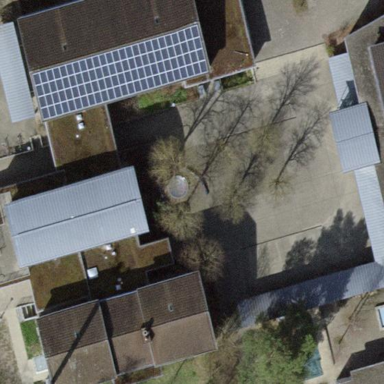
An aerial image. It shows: School building.